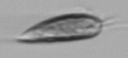
Label: Prorocentrum_triestinum